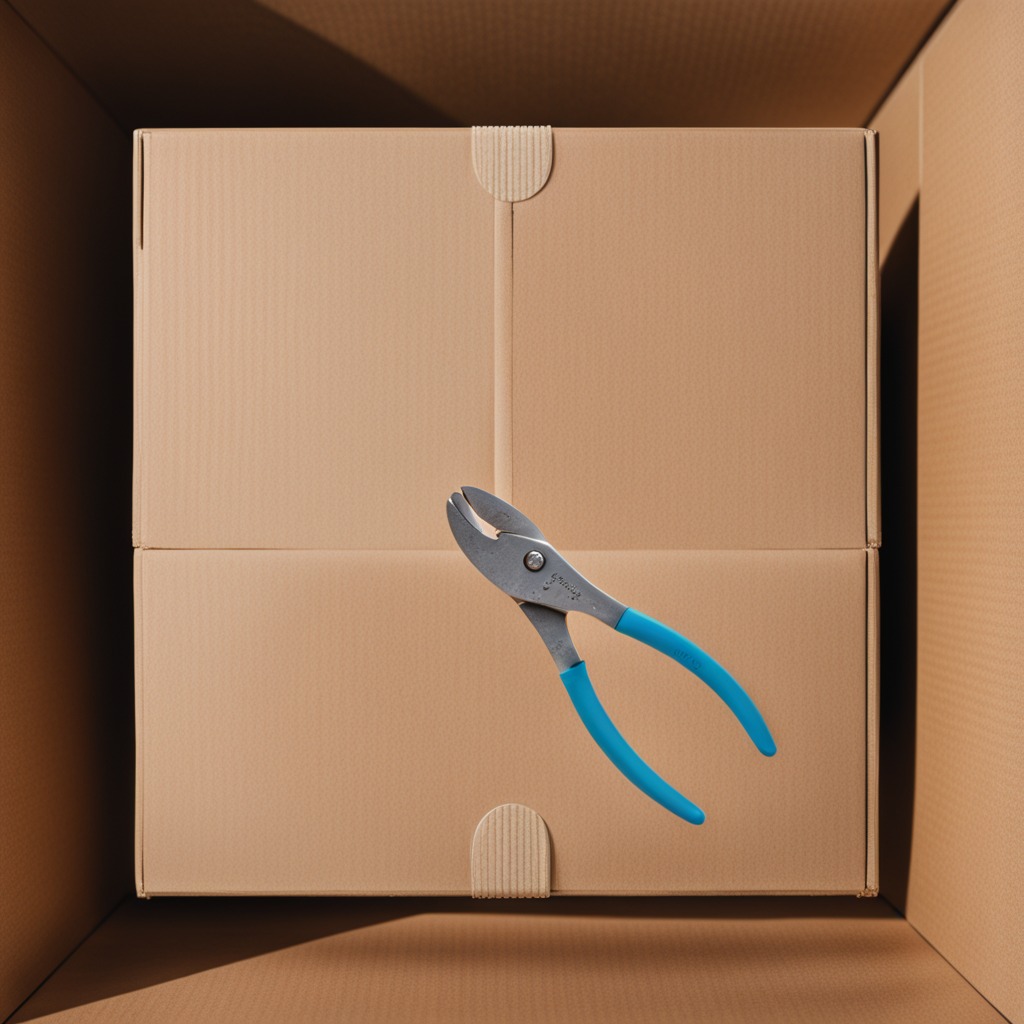
A plier is lying on the cardboard box surface in the outdoor workshop during daytime bright natural light soft shadows slightly creased but